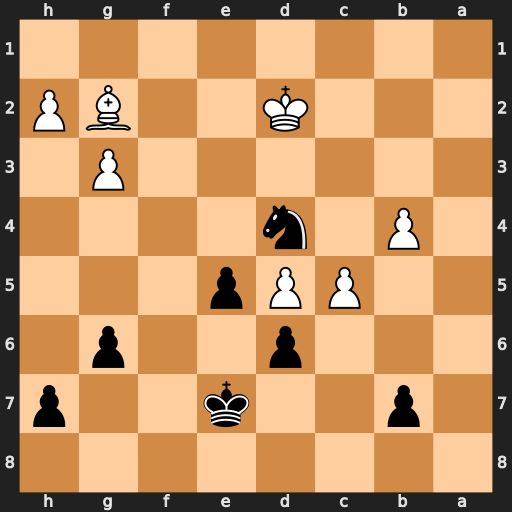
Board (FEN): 8/1p2k2p/3p2p1/2PPp3/1P1n4/6P1/3K2BP/8
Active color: b
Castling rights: -
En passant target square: -
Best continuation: dxc5 bxc5 Nb3+ Kc3 Nxc5